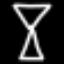
Label: hourglass